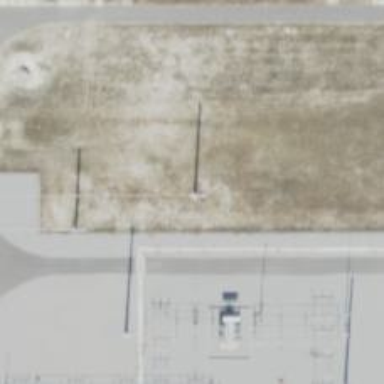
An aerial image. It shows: Power pole.